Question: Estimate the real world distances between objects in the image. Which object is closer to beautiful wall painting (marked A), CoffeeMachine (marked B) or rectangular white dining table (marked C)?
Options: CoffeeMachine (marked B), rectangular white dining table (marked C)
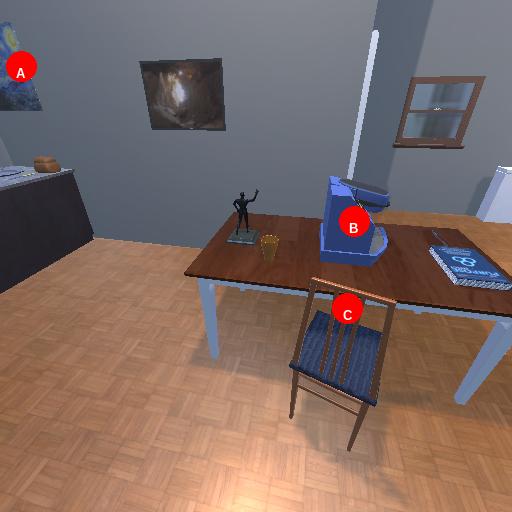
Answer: CoffeeMachine (marked B)